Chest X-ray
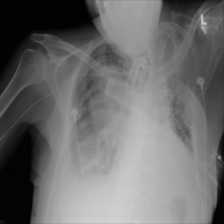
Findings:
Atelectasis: negative
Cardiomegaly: negative
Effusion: positive
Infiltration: negative
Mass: positive
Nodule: negative
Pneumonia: negative
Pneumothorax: negative
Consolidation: positive
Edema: negative
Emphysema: negative
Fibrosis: negative
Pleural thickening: negative
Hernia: negative